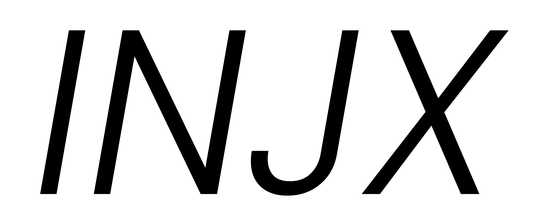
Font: Poppins-LightItalic